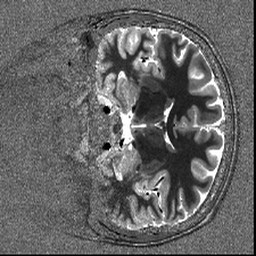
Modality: T1map
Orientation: coronal
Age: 25
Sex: male